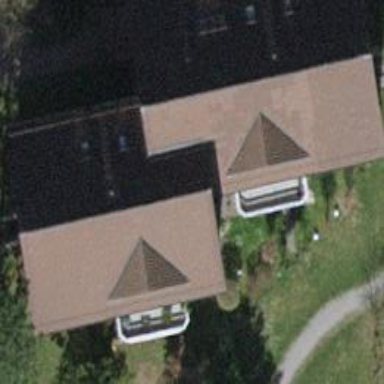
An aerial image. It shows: Gabled building with roof made of roof tiles.